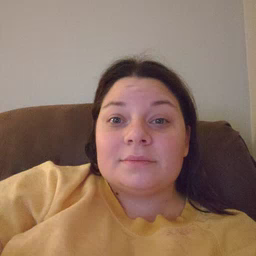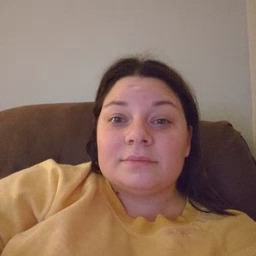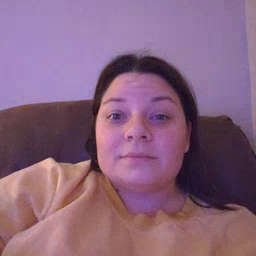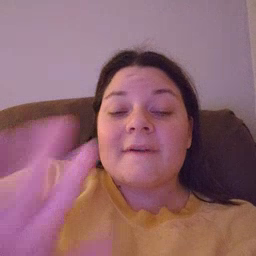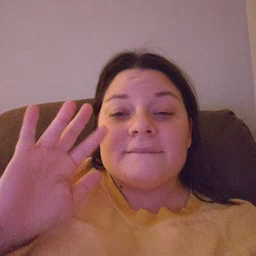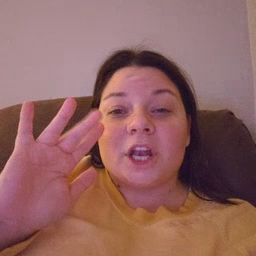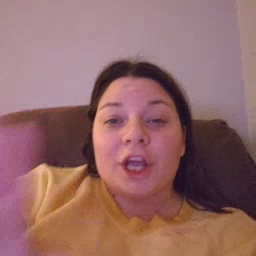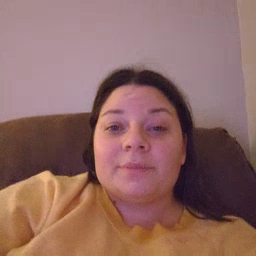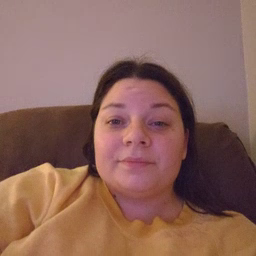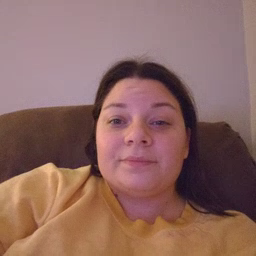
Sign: finger